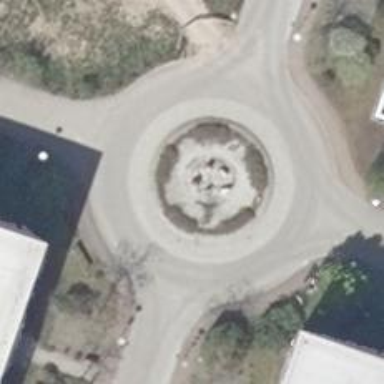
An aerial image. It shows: Fountain.